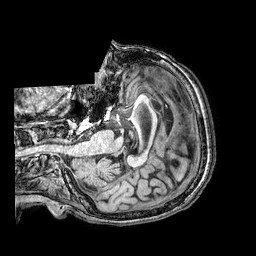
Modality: T1w
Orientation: axial
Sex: female
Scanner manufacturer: philips
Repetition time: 0.008185 s
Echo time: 0.00377 s